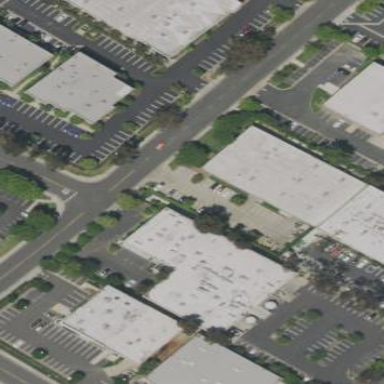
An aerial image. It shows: Commercial area.